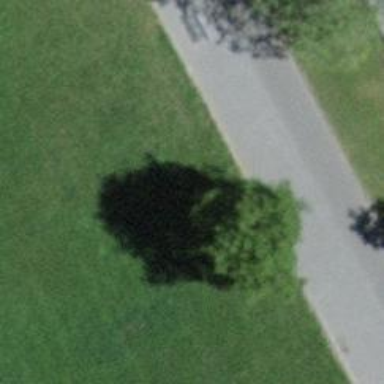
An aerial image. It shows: Avenue lined with broadleaved trees.